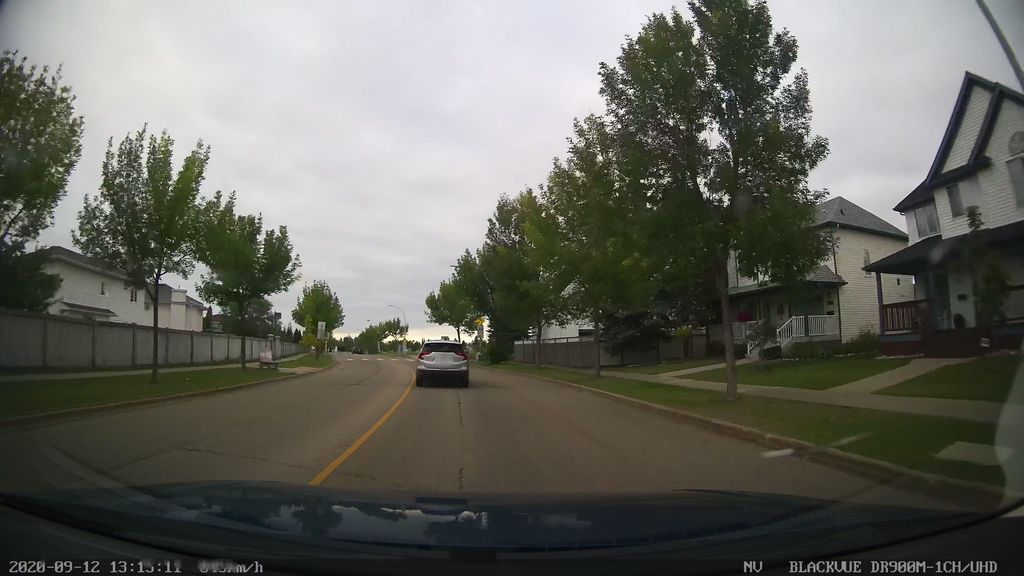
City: edmonton